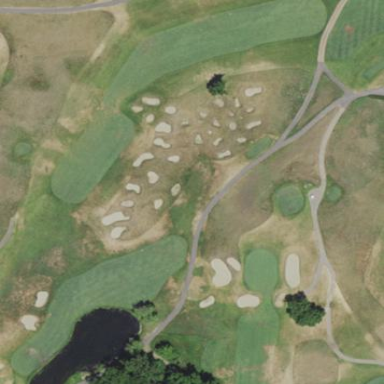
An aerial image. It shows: Rough area on grassy golf course.